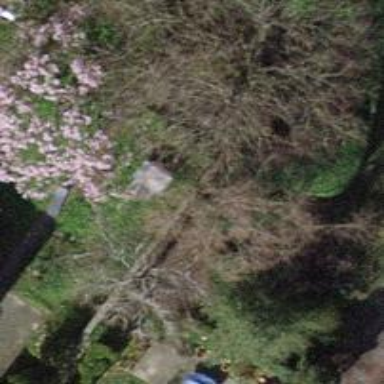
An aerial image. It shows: Garden with deciduous broadleaved trees.